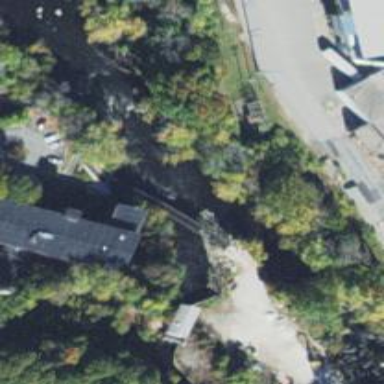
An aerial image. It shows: Path leading to bridge.